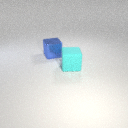
large blue metal cube to the left of large cyan rubber cube